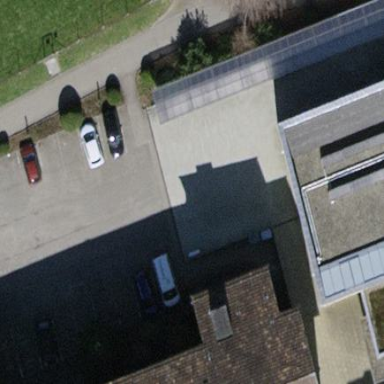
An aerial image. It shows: Bicycle parking facility.